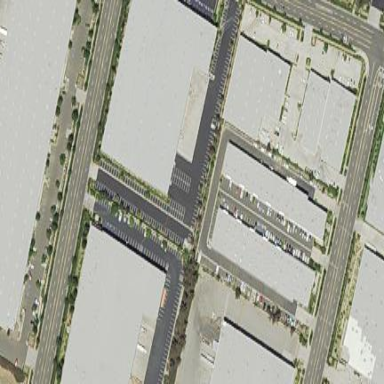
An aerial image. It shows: Warehouse.